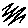
Label: zigzag